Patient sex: M
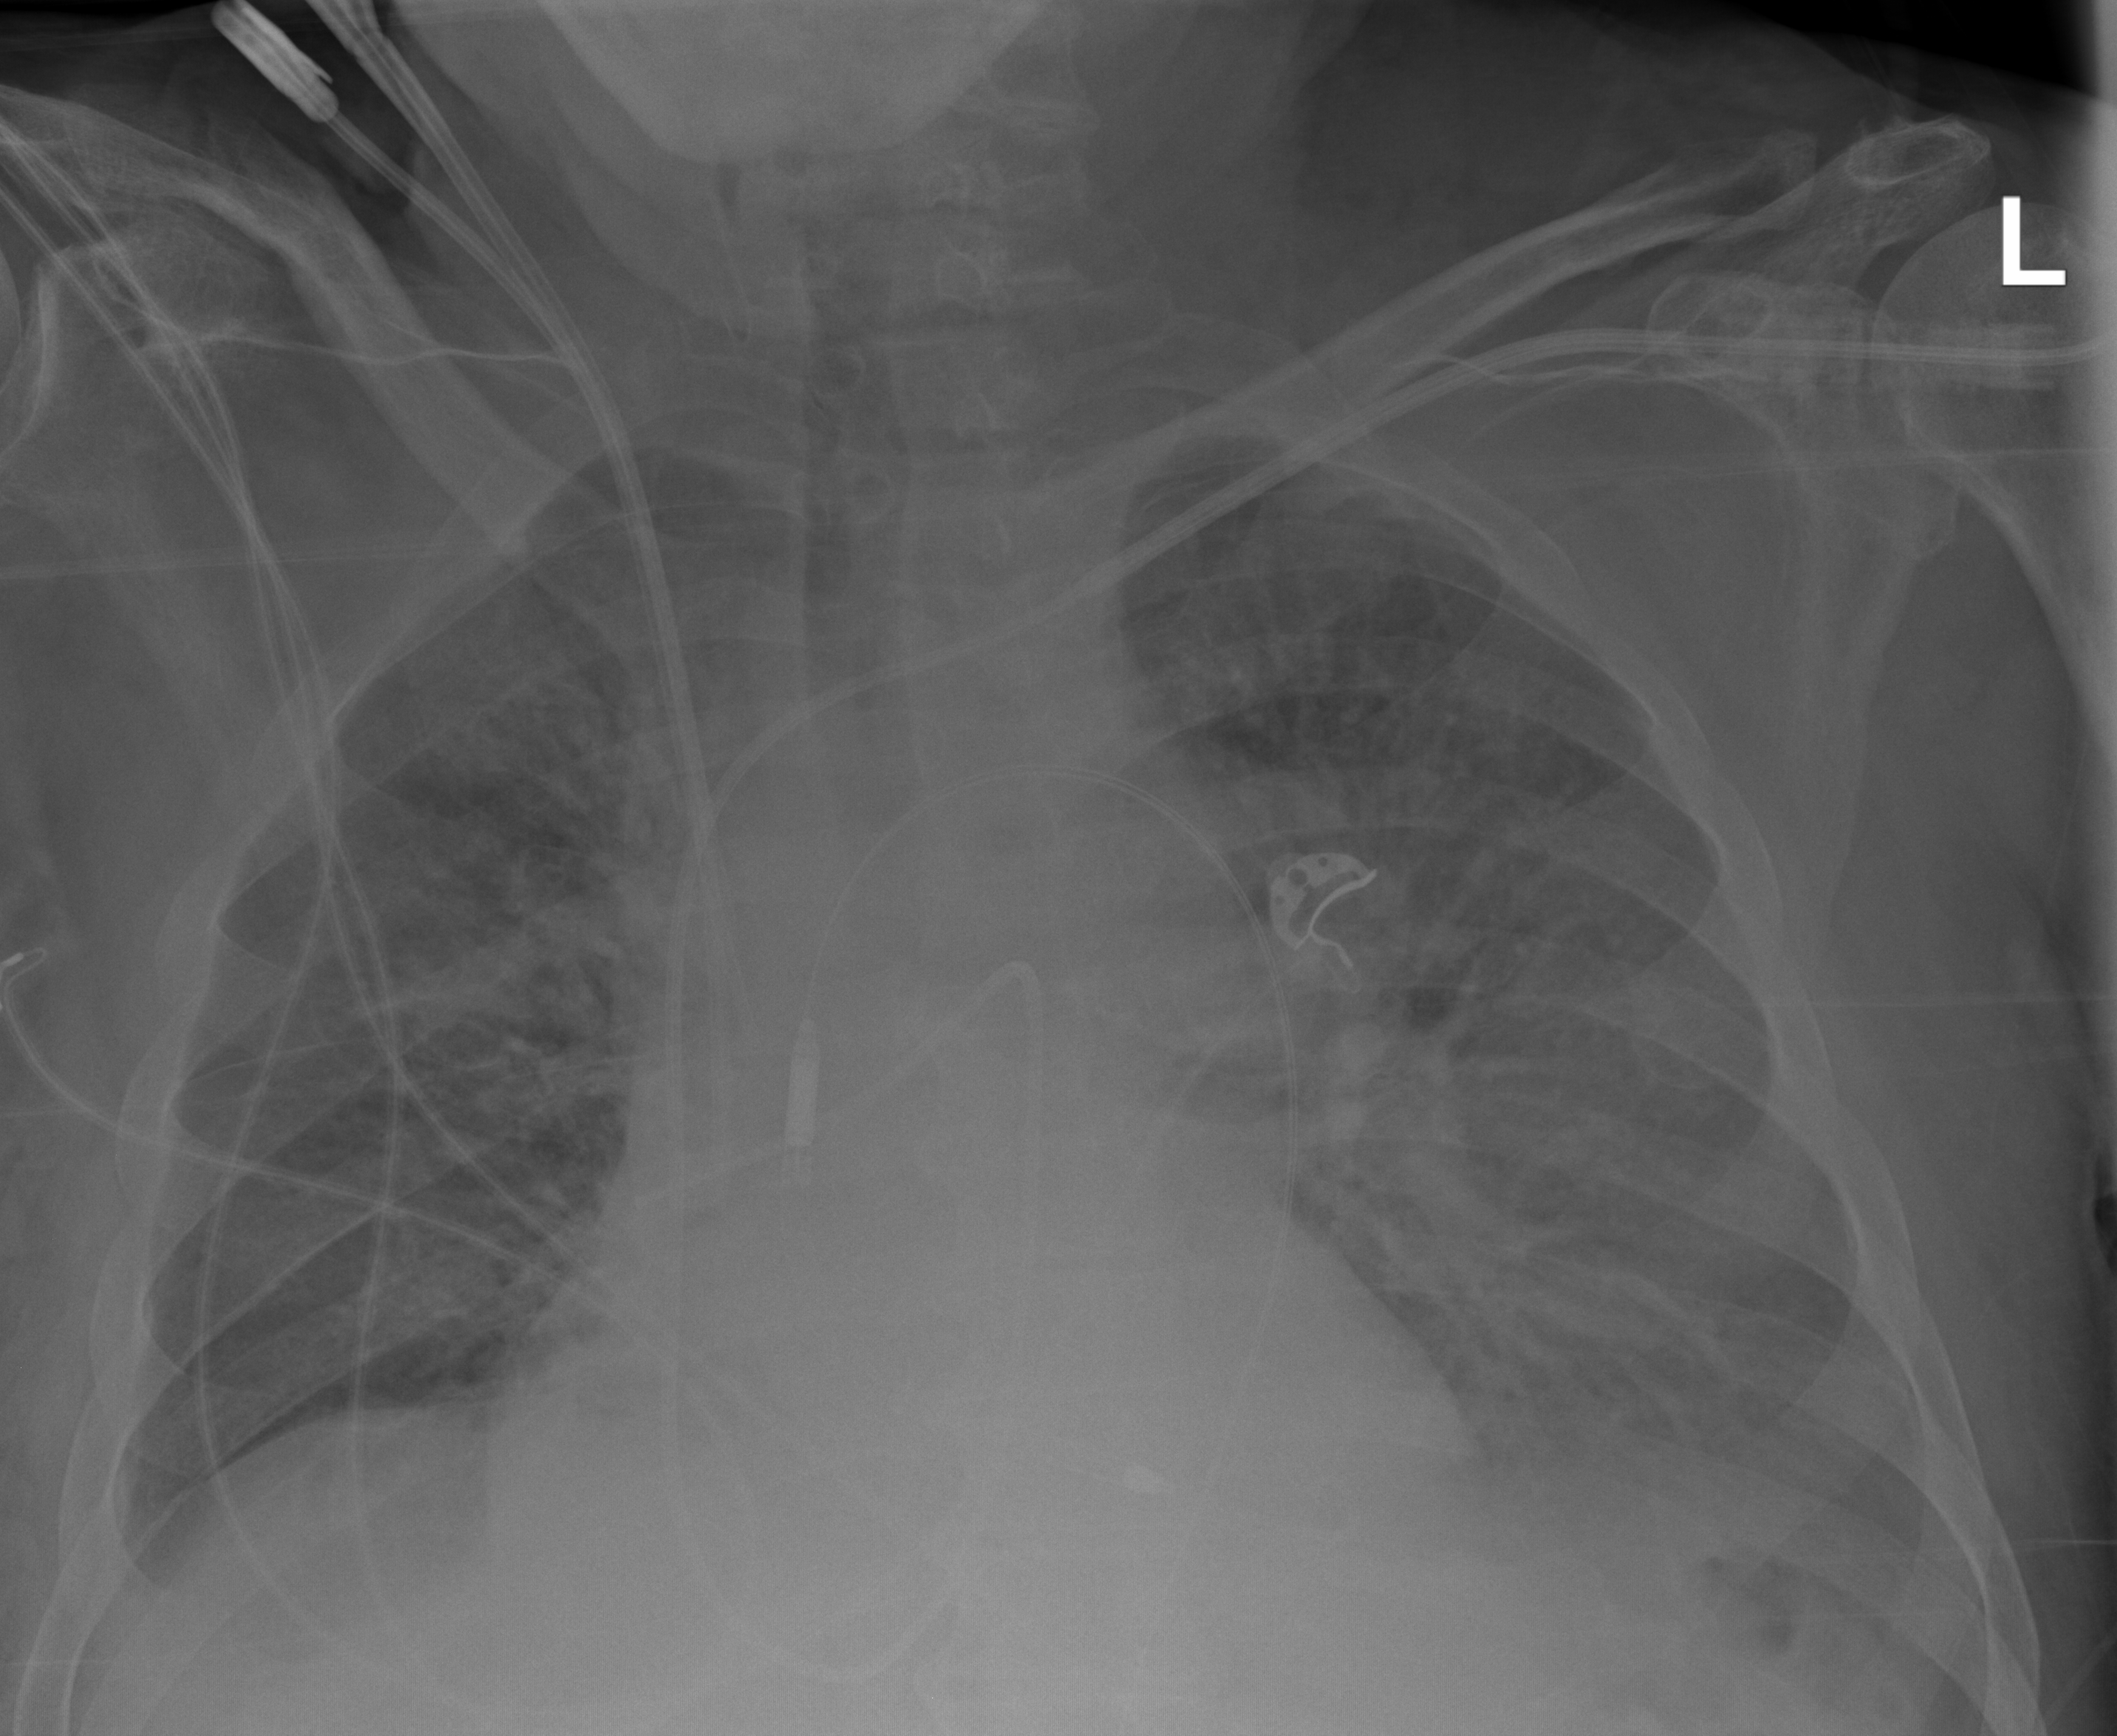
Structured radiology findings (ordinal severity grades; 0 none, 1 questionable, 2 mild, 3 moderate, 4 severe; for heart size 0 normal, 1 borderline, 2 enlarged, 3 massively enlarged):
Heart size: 0
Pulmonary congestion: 2
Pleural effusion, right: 0
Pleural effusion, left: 2
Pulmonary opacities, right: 0
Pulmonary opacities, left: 0
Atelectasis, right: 0
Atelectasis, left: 2